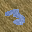
Label: 3